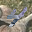
Label: 4